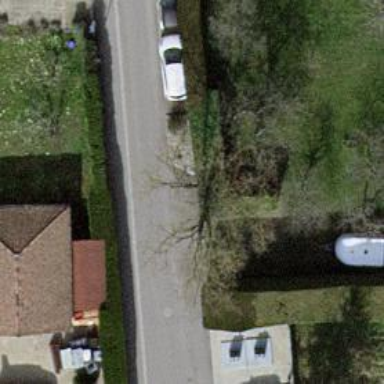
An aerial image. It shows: Evergreen needle-leaved tree.